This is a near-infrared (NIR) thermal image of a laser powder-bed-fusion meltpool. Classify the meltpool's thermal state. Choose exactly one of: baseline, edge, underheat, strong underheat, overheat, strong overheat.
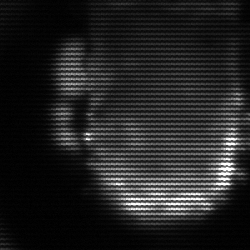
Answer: baseline